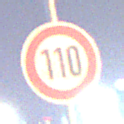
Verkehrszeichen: Geschwindigkeit110
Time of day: Night
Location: Outdoor (Urban)
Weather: PartlyCloudy
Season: NotSpecified
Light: Natural